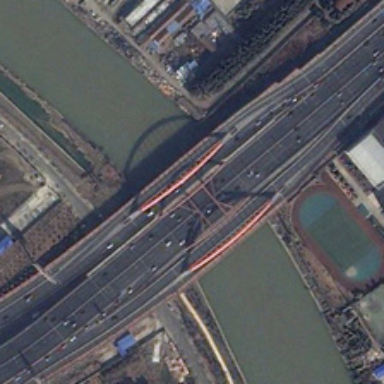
A bridge is on a river with some buildings .